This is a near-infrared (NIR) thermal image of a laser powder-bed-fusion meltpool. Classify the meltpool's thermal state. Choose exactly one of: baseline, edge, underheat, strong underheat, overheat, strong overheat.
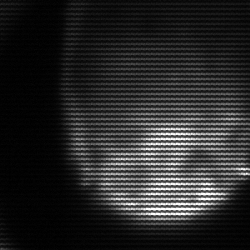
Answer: edge